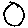
Label: circle